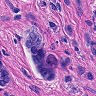
Metastatic tissue present: yes